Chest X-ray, PA view. Patient: 38 years old, sex M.
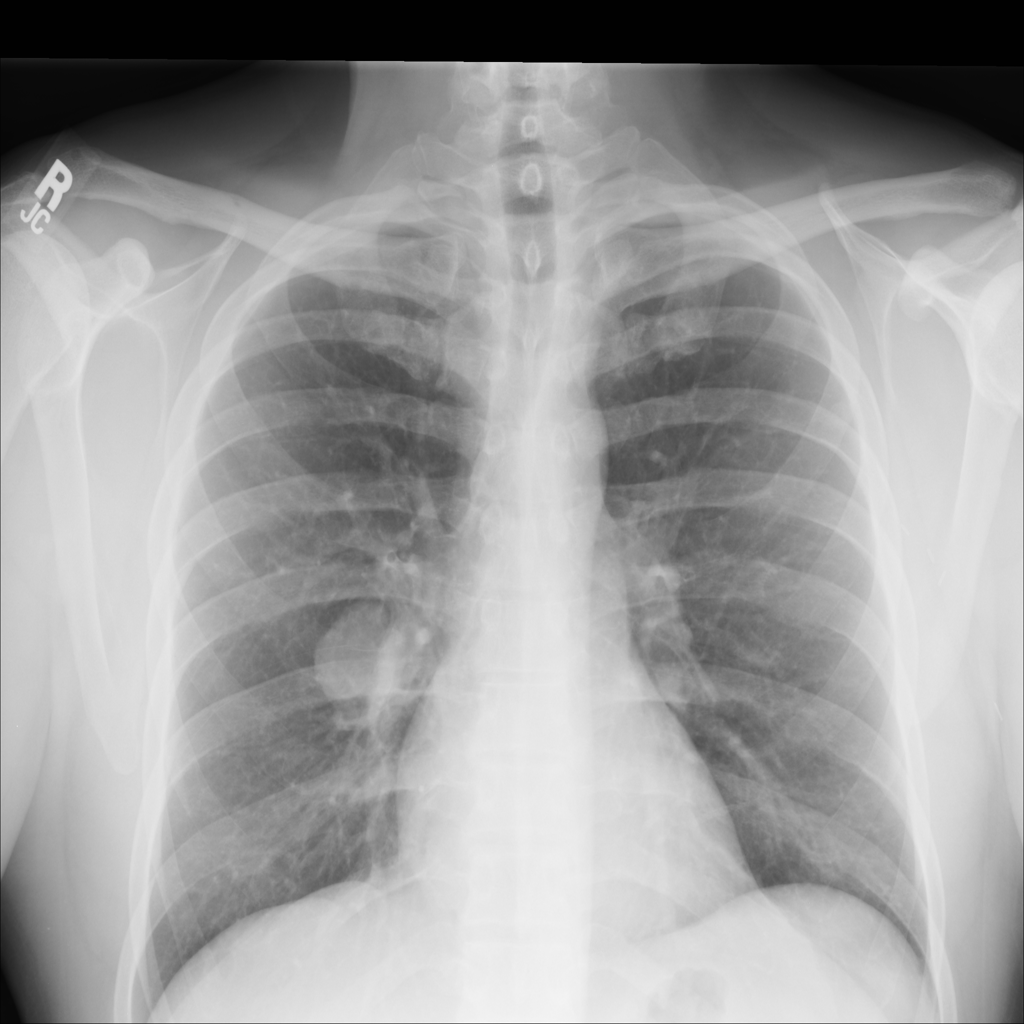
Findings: Mass